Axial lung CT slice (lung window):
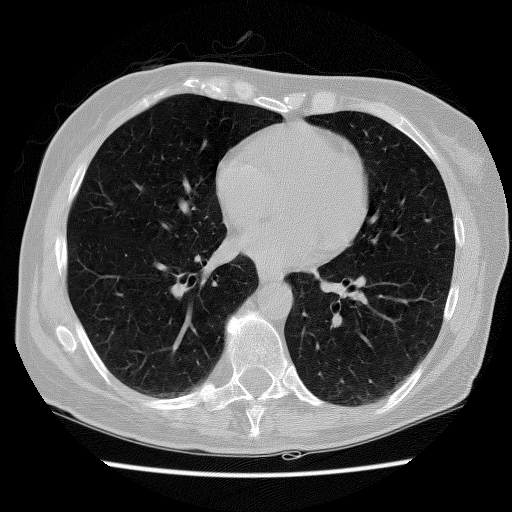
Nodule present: yes
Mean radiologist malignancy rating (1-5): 2